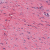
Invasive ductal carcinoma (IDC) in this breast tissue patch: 0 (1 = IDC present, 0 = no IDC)